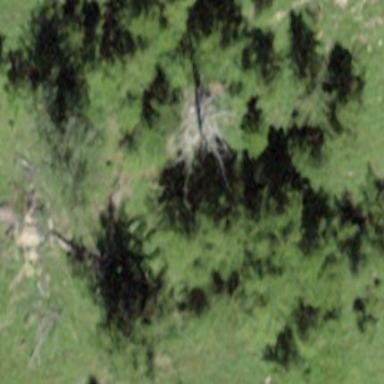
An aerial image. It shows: Forest area.